Question: Now I have three ways to implement the layout:
- - - -
- - - -
- - - -
Are there any other better ways?

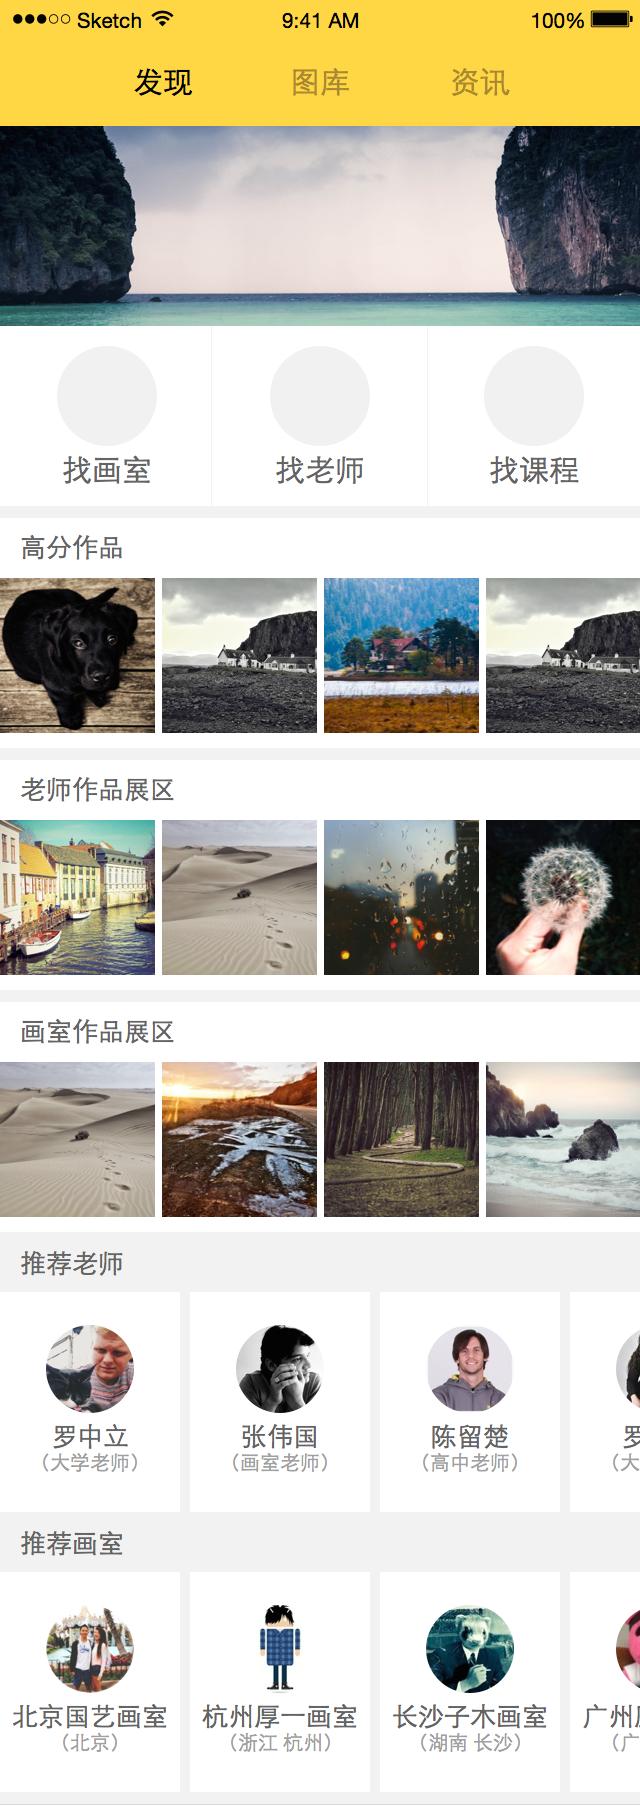
Answer: I have different approach to integrate this type of UI Integration
I Use custom open source library use which is listed below.
- 'UITableview'- 'UITableViewHeader'- 'UIView' Add into header- 'UIScrollView' For Displaying Image- 'UIView' For Blow Buttons- Adding Custom library Cell into the Horizontal and Vertical
Here is the List of the custom library that help lot
- <URL>
And if you want to use 'UICollectionView' inside you can use 'UITableView' for that refer below Tutorial.
- <URL>
May This help lot and solve your problem.